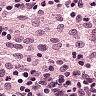
Metastatic tissue present: no